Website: ulta-beauty
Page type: billing-address
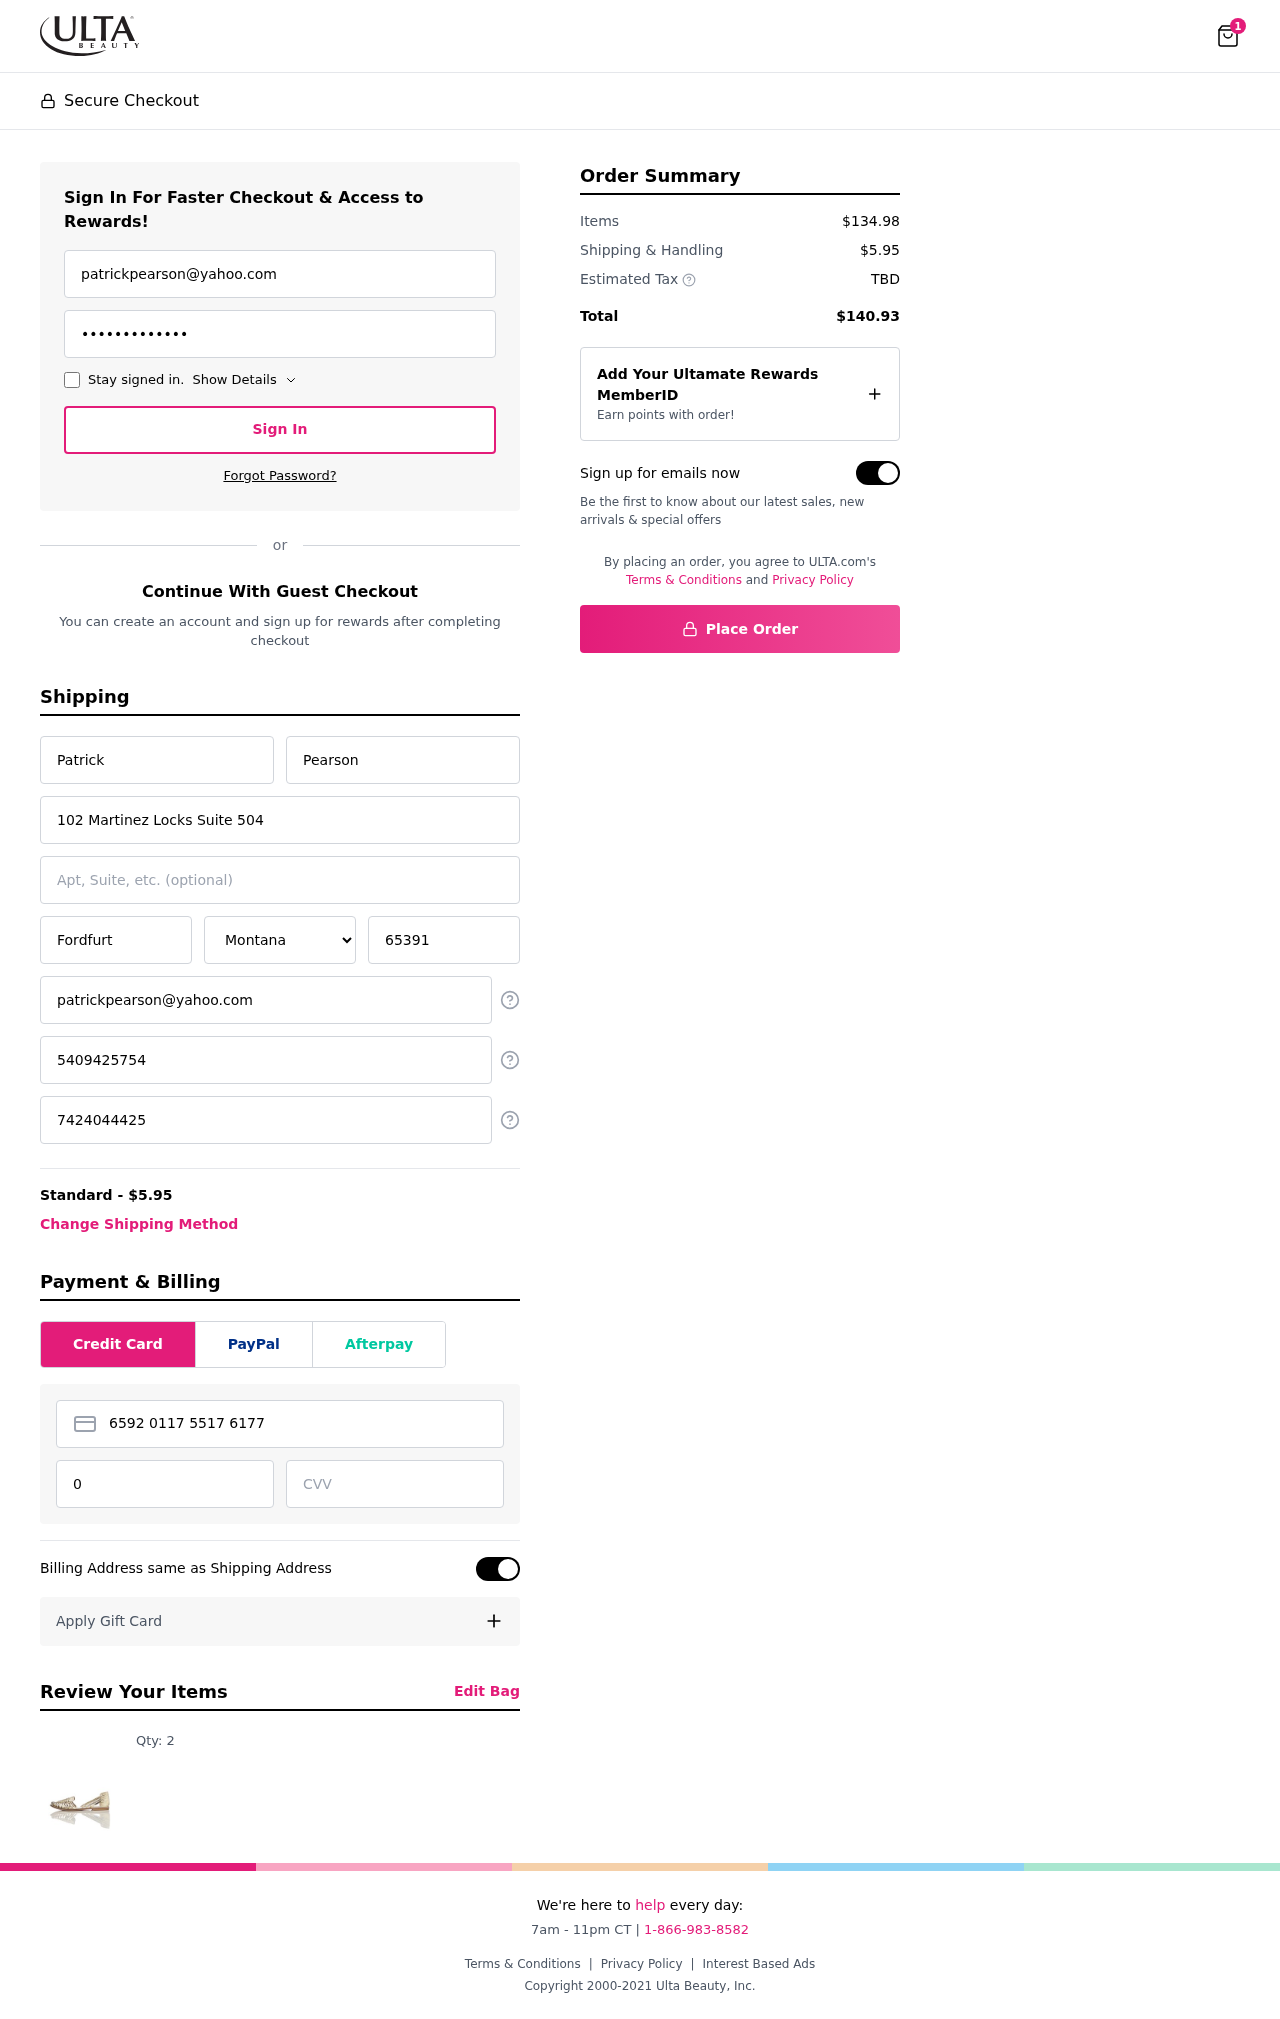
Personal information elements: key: PII_STATE
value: Montana
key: PII_EMAIL
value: patrickpearson@yahoo.com
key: PII_FIRSTNAME
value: Patrick
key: PII_LASTNAME
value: Pearson
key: PII_STREET
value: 102 Martinez Locks Suite 504
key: PII_CITY
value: Fordfurt
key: PII_POSTCODE
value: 65391
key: PII_PHONE
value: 5409425754
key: PII_ALT_PHONE
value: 7424044425
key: PII_CARD_NUMBER
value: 6592 0117 5517 6177
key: PII_CARD_EXPIRY
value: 03/29
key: PII_CARD_CVV
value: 171
Product elements: key: PRODUCT1_QUANTITY
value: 2
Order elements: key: ORDER_NUM_ITEMS
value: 1
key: ORDER_SHIPPING_COST
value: $5.95
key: ORDER_SUBTOTAL
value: $134.98
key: ORDER_TOTAL
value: $140.93